Question: I would like to style a '<ul>' to display all items in a box with rounded corners (see below):

Is it possible to use CSS and only the '<ul>' (with no additional '<div>'s and tables), as I'm going to use it in a CMS system to style all '<ul>'s created by the user?
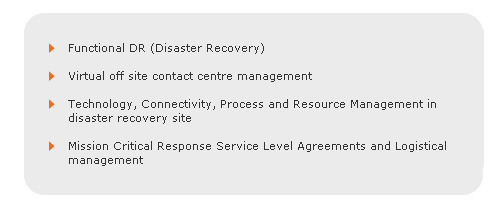
Answer: I was able to recreate your image using the following (X)HTML and CSS:
'''
<!DOCTYPE html PUBLIC "-//W3C//DTD XHTML 1.0 Transitional//EN" "http://www.w3.org/TR/xhtml1/DTD/xhtml1-transitional.dtd">
<html xmlns="http://www.w3.org/1999/xhtml">
<head>
<meta http-equiv="Content-Type" content="text/html; charset=iso-8859-1" />
<title>UL Corners</title>
<style type="text/css">
ul {
background-color: #EBEBEB;
list-style-image: url(arrow.png);
font-family: Verdana, Helvetica, sans-serif;
font-size: 11px;
padding: 15px;
width: 410px;
border-radius: 20px;
-moz-border-radius: 20px;
-webkit-border-radius: 20px;
}
li {
margin: 10px;
margin-left: 25px;
}
</style>
</head>
<body>
<ul>
<li>
Functional DR (Disaster Recovery)
</li>
<li>
Virtual off site contact centre management
</li>
<li>
Technology, Connectivity, Process and Resource Management in disaster recovery site
</li>
<li>
Mission Critical Response Service Level Agreements and Logistical management
</li>
</ul>
</body>
</html>
'''
The end result looks like this:
<URL>
But it only works in Firefox, Chrome, Safari and any browser supporting CSS3. That excludes IE.